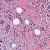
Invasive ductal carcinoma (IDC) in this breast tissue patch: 1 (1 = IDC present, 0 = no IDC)